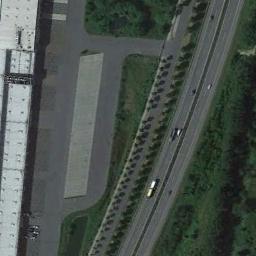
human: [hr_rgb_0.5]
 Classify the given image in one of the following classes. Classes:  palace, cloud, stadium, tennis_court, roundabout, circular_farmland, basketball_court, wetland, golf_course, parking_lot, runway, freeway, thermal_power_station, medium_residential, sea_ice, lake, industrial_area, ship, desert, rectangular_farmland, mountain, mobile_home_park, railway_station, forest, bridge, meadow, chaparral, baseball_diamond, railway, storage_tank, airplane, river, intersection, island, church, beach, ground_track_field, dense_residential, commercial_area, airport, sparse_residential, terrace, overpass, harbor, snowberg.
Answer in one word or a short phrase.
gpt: freeway